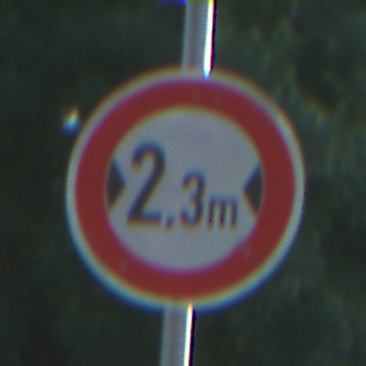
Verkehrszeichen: TatsaechlicheBreite2Komma3
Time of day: MorningAfternoon
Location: Outdoor (RoadRail)
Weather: Clear
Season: NotSpecified
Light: Natural